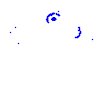
Particle: pion